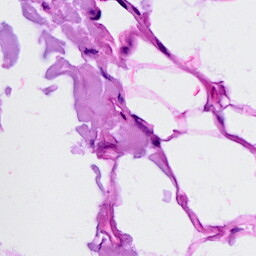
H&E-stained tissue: Breast